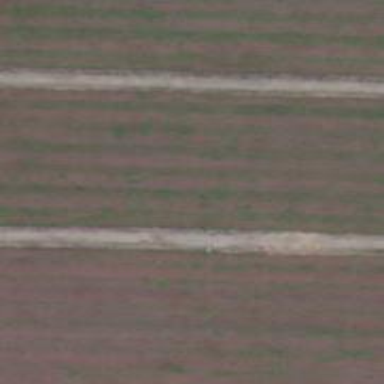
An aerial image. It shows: Farmland with cranberries as the main crop.